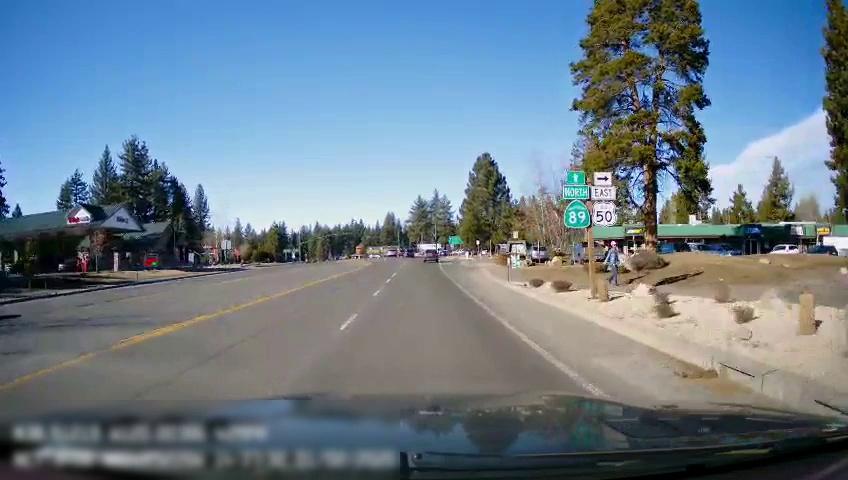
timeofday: Day
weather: Sunny
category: Drivable Space
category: Vehicles | SUV
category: Vehicles | Car
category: Vehicles | SUV
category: Vehicles | SUV
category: Vehicles | SUV
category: Vehicles | Truck
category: Pedestrians
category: Lanes | Current Lane
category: Lanes | Current Lane
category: Lanes | Current Lane
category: Traffic | Signs
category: Traffic | Signs
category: Traffic | Signs
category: Traffic | Signs
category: Traffic | Signs
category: Traffic | Signs
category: Traffic | Signs